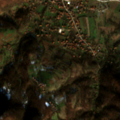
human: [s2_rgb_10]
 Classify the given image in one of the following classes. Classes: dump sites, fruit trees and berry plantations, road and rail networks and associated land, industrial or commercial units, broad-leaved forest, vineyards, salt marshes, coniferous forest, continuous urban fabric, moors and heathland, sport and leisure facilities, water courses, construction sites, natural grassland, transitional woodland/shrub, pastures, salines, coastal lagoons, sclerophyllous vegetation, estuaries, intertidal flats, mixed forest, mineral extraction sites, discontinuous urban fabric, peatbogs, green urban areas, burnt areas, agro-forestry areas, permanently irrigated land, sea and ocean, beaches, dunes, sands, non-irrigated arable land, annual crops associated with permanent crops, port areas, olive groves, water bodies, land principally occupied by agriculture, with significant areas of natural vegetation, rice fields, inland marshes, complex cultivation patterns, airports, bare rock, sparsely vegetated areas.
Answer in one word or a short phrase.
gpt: discontinuous urban fabric, complex cultivation patterns, broad-leaved forest